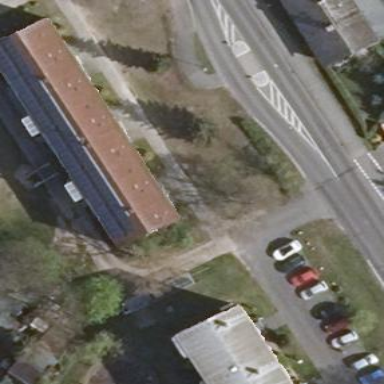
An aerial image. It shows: Gabled roof apartments building with red roof. The roof orientation is across the building.